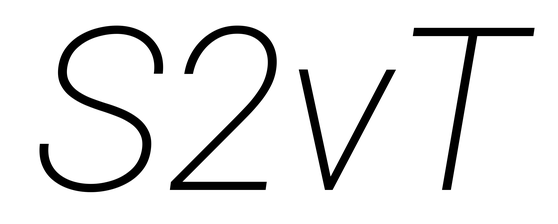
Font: Roboto-Italic_ExtraLight_Italic